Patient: sex M, age 69
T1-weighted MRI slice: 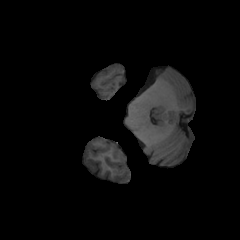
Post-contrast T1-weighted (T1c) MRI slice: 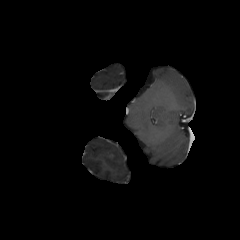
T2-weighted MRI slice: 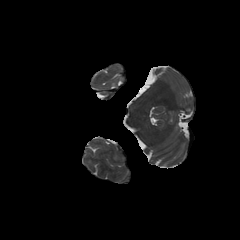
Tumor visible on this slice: no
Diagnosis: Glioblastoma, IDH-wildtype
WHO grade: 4